Question: Ive seen many posts on this but i cannot find a solution to my specific problem. Ive checked the parameters of how i export the jar from eclipse and i am certain that the class containing the main is checked as the main class (there is only one class in this project). The program runs fine in eclipse.
I have used a bat file to try and run it as well, which reads (where EDT2 is the name of the jar):
'''
java -jar EDT2.jar
'''
I have looked into the manifest file and it reads:
'''
Manifest-Version: 1.0
Sealed: true
Main-Class: EDTCompiler2
'''
The main of the file reads:
'''
public static void main(String[] args) throws IOException, InvalidFormatException {
'''
The error and the command line invocation can be seen below:
<URL>

Another unusual thing i see is that it gives an error for line 53, which is an object declaration type from an external library. I use the apache POI for excel with this program.
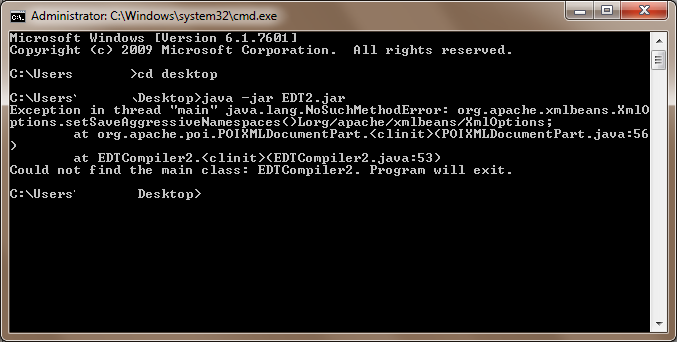
Answer: Edwin's diagnosis is correct: In the static initializer of your main class, you are loading another class, that fails loading. That throws the NoSuchMethodError and prevents your main class from loading. Hence the error message at the end.
The missing method indicates that you are using different versions of the Apache POI library when you run your program in Eclipse, and when you run it on the commandline.
To fix this you have two options:
1. When you export your JAR from Eclipse, check the option that says "Extract required libraries into generated JAR". This should be selected by default, but does not seem to work for you right now.
2. Do not package the dependent libraries into the JAR, but add them to the classpath when you call java using the -cp option. With this option, you have to make sure to add the correct version of the libraries.